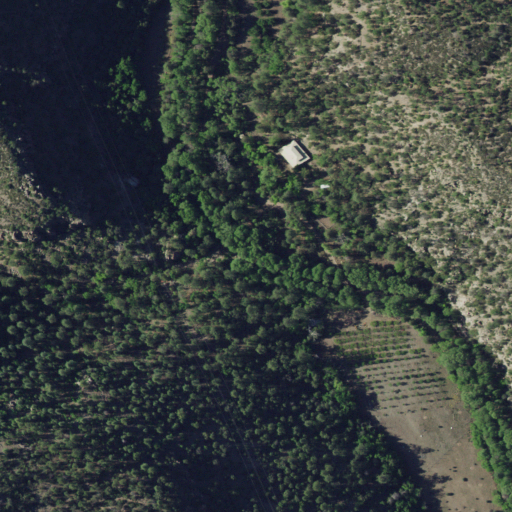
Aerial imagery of valley in New Mexico named Martinez Canyon containing evergreen forest, shrub, woody wetlands, open development, and low intensity development